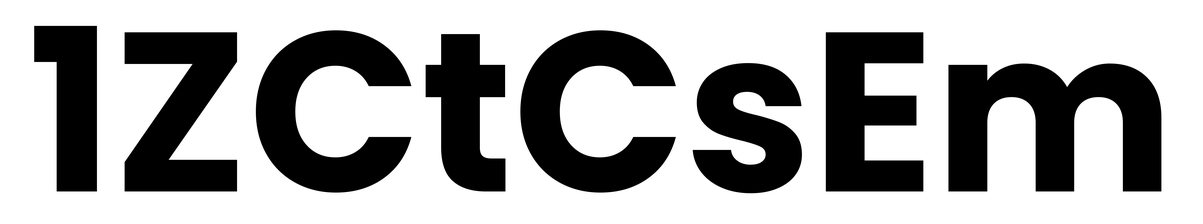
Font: Poppins-Bold